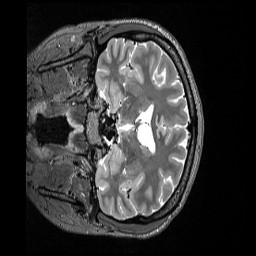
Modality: T2w
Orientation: coronal
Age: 34
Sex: female
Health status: ill
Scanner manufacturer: siemens
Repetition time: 3.2 s